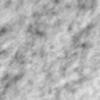
Label: no_change